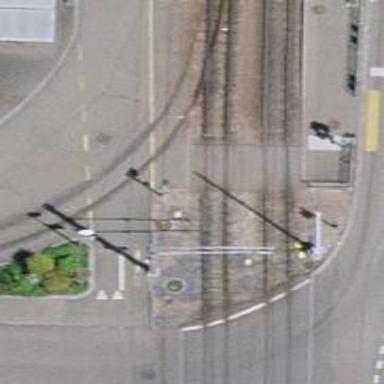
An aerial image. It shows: Uncontrolled railway crossing.